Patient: sex F, age 31
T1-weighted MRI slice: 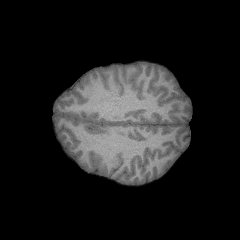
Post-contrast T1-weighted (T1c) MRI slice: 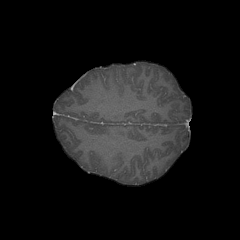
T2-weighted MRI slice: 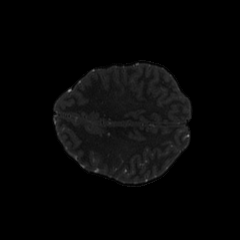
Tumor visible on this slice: no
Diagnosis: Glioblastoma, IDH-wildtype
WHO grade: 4